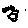
Label: bird